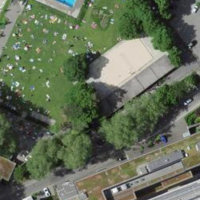
EUNIS habitat code: 53
Species observed at this site:
Sturnus vulgaris
Symphoricarpos albus